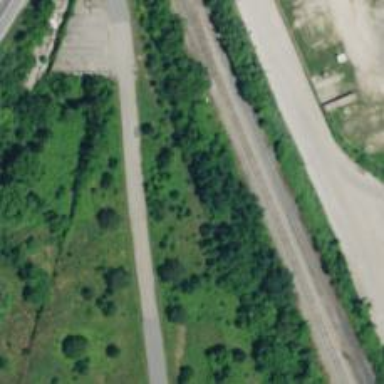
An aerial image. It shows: Disused railway spur service.